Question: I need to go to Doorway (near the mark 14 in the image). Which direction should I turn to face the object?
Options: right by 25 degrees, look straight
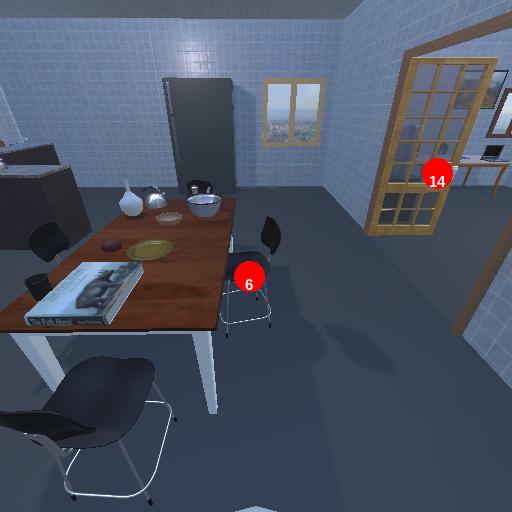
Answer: right by 25 degrees